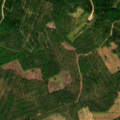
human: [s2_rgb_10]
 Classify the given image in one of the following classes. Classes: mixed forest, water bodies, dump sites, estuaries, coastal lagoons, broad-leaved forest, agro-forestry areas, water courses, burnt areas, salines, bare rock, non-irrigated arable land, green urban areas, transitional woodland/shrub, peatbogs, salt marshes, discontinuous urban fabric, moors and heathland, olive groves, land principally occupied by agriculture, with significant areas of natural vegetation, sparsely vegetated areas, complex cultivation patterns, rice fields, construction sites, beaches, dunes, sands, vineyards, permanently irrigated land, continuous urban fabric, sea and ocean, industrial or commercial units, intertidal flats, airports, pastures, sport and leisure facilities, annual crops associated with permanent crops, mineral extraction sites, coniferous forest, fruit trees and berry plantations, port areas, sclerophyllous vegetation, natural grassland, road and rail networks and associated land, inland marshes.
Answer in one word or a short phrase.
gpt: coniferous forest, mixed forest